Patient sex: M
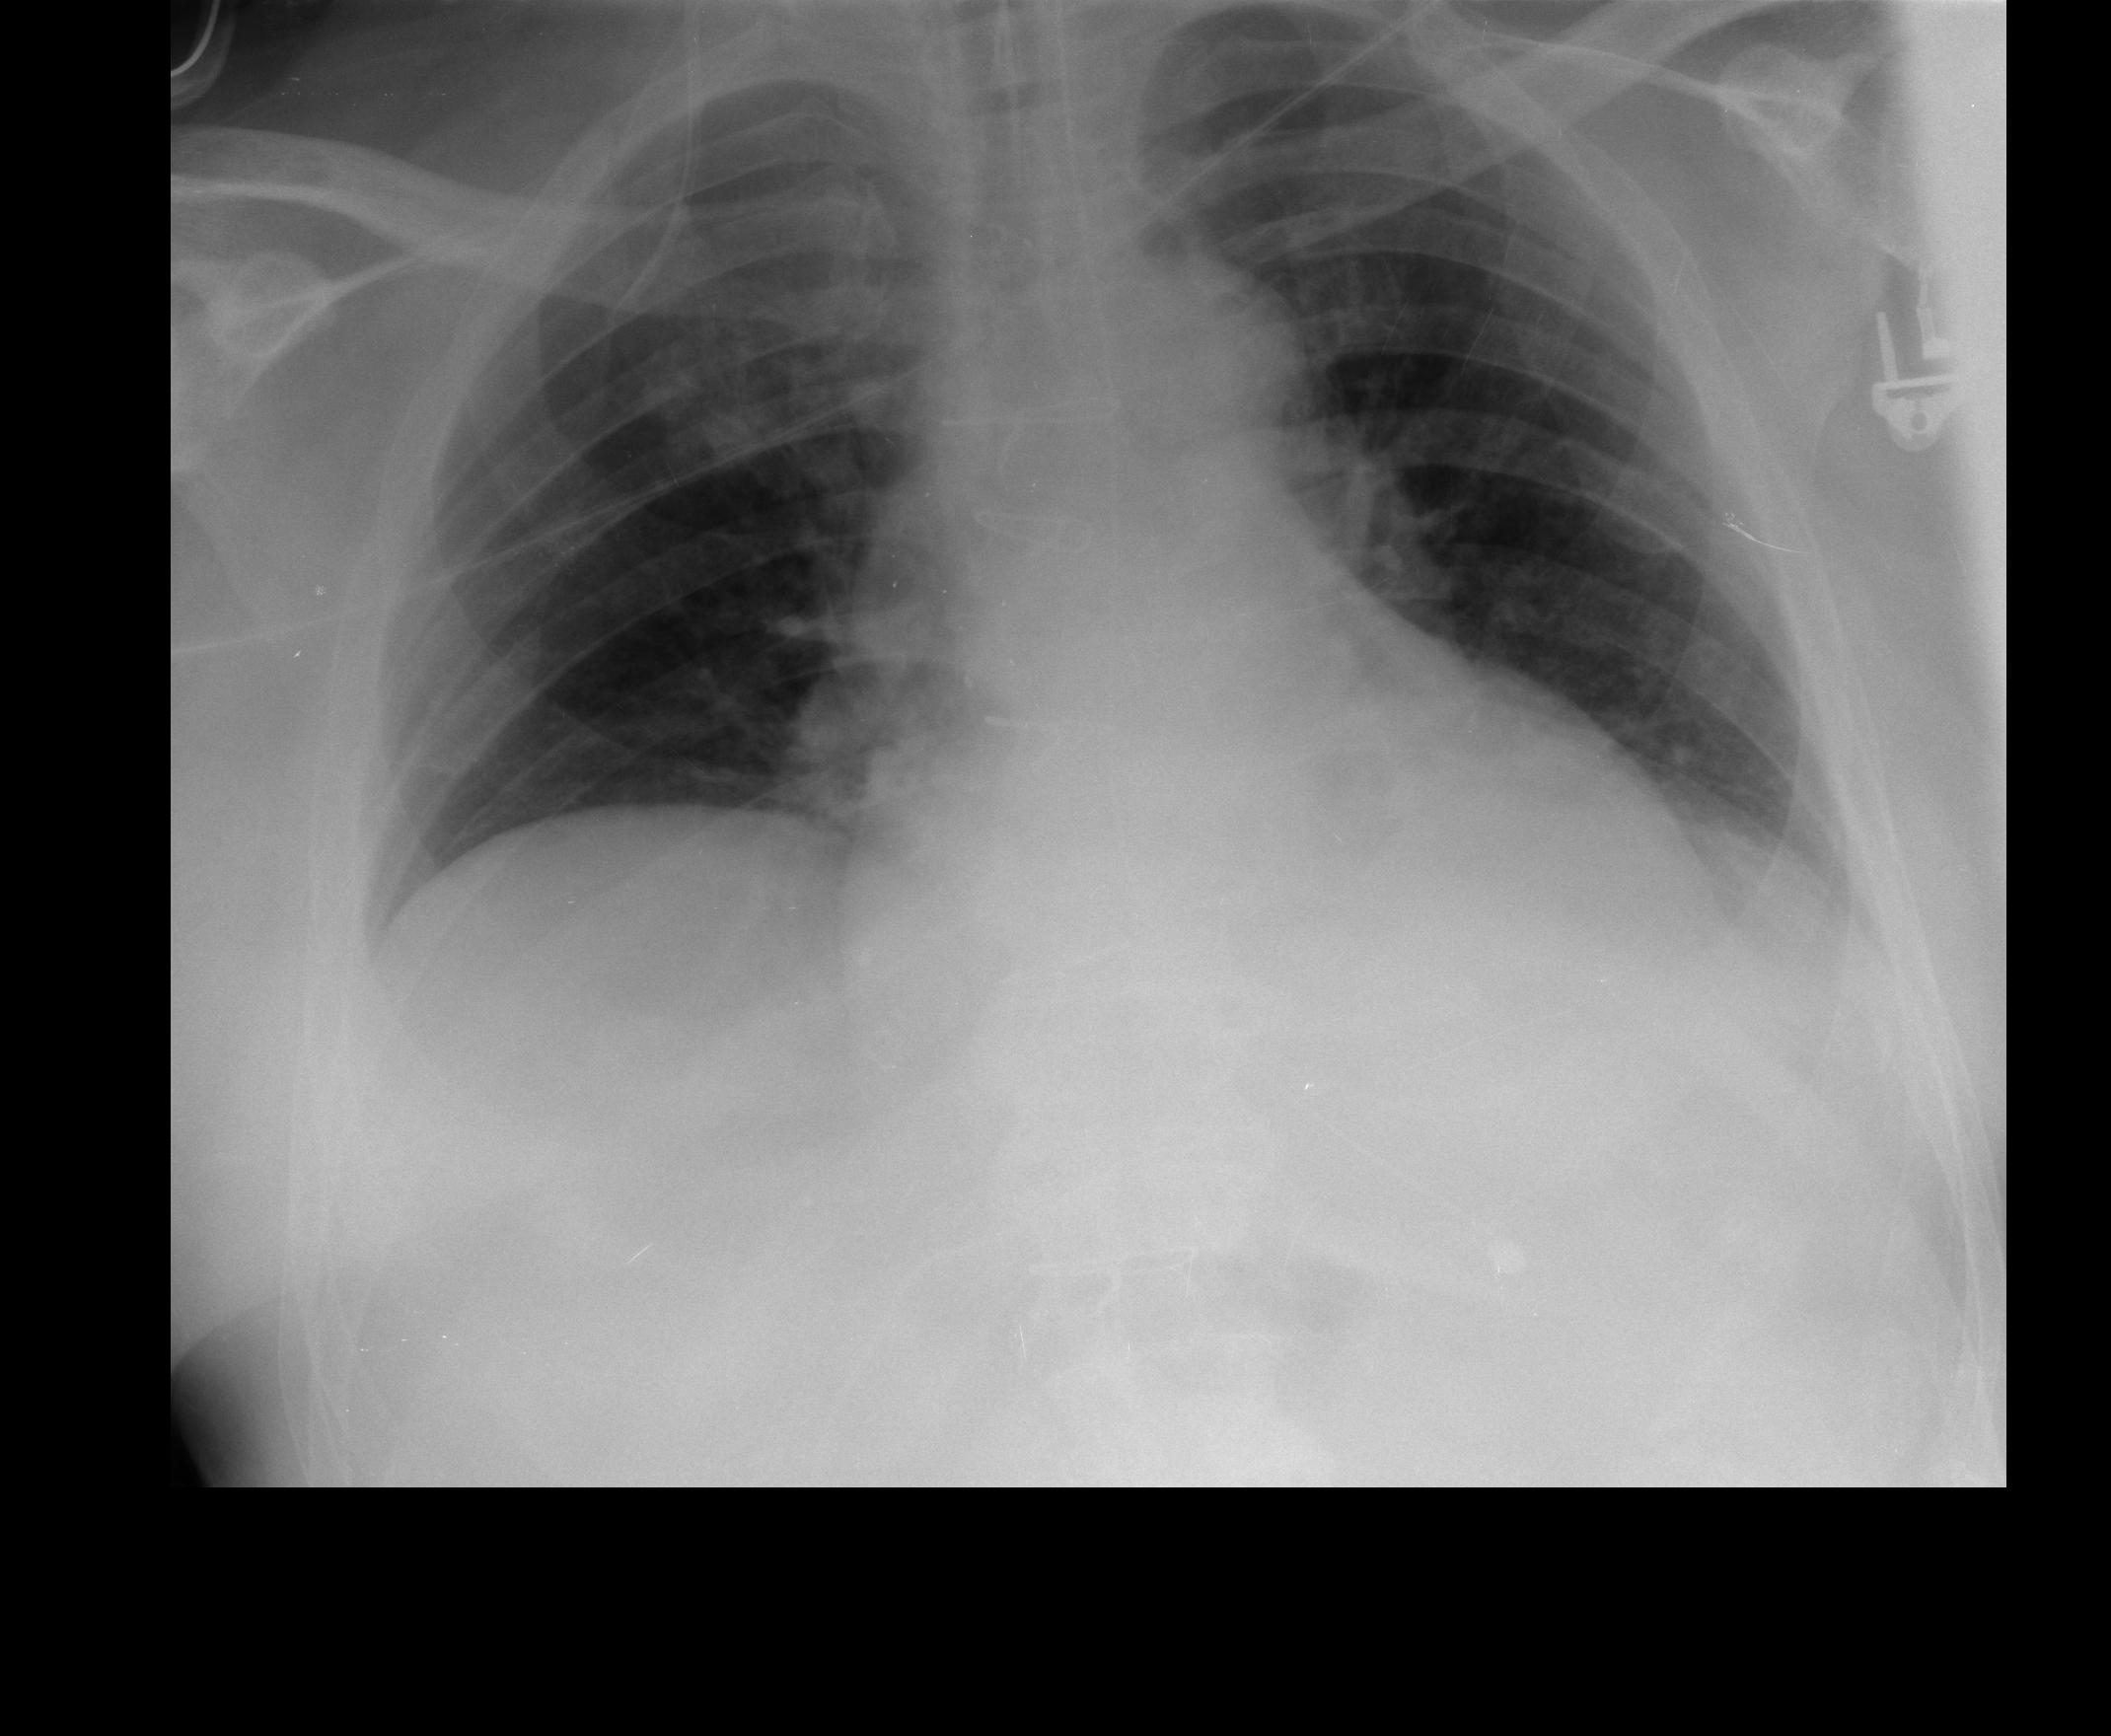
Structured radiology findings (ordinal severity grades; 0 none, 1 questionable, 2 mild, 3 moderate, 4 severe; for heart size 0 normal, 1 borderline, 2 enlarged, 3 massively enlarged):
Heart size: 0
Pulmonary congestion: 0
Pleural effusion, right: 0
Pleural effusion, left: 0
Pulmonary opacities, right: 2
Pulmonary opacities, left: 0
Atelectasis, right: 0
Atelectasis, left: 0